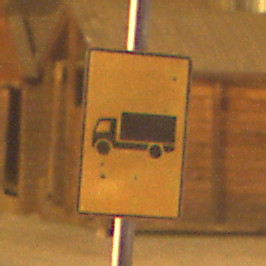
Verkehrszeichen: KFZZulaessigeGesamtmasse3Komma5TOhnePfeilsymbol
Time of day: Night
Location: Outdoor (Urban)
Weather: Clear
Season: NotSpecified
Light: Artificial